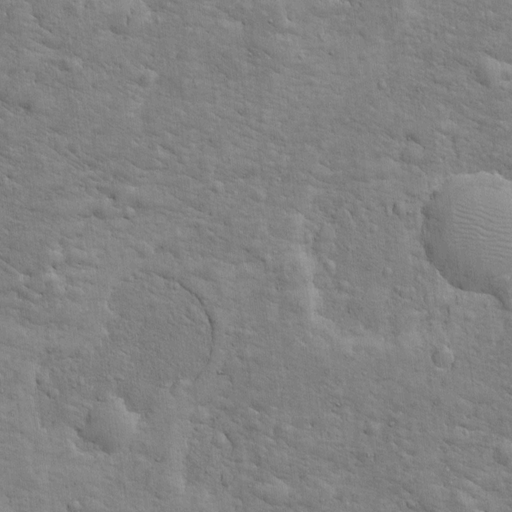
Classes present: Background